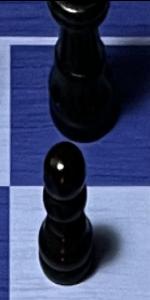
Label: Pawn_Black